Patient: sex F, age 58
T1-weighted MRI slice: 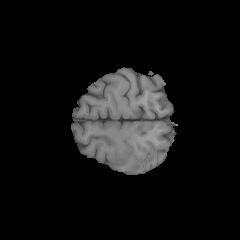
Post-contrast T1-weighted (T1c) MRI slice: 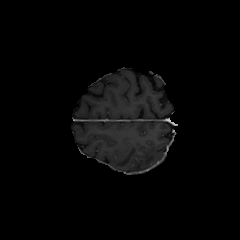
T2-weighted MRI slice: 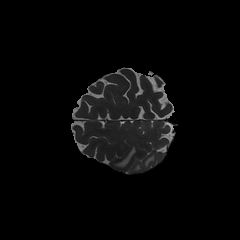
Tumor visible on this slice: yes
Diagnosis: Glioblastoma, IDH-wildtype
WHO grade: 4